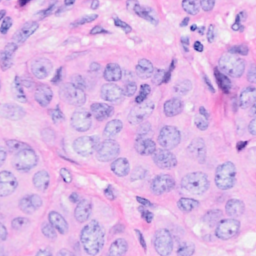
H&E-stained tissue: Breast